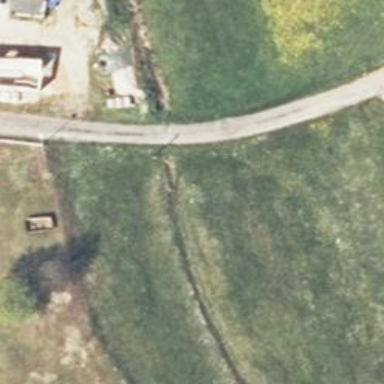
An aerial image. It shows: Residential road.